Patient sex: M
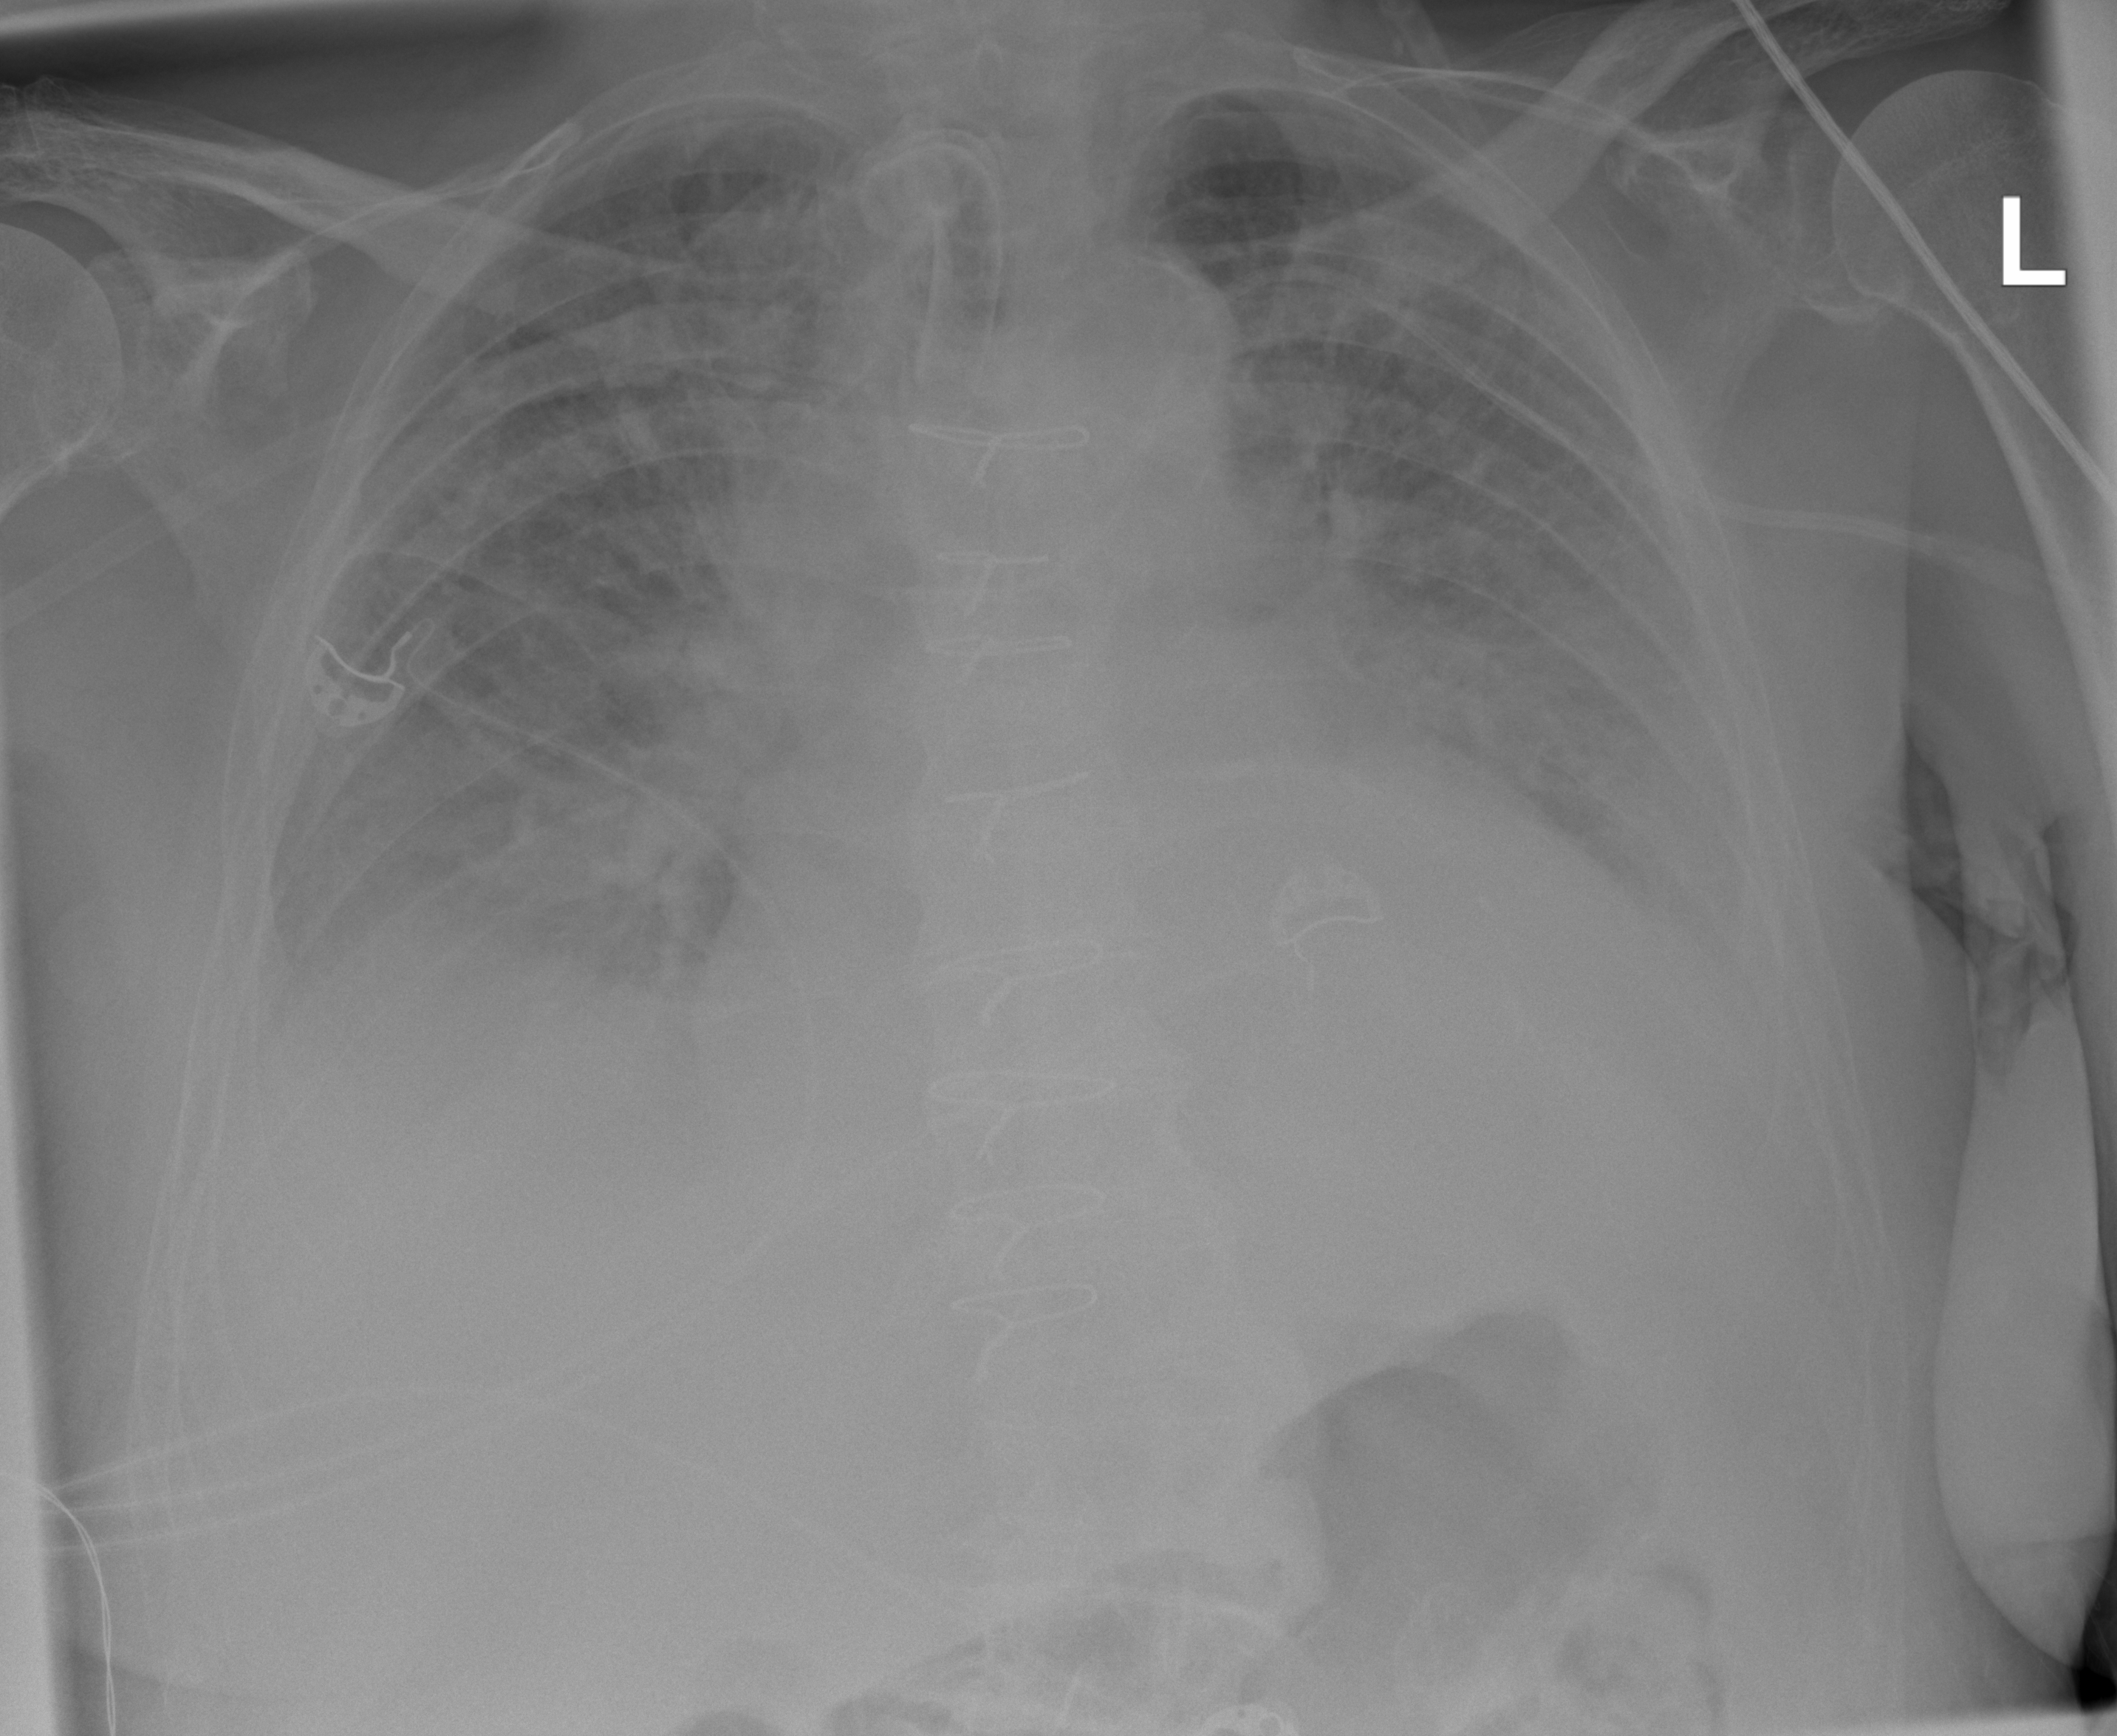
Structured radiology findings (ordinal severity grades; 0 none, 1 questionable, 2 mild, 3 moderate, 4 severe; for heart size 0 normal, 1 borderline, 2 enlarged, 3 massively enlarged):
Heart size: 2
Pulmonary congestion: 2
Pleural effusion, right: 2
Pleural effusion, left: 2
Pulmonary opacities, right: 2
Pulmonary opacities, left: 2
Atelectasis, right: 2
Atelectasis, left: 2